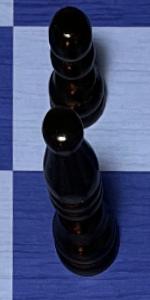
Label: Bishop_Black